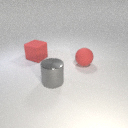
large red rubber cube to the left of large gray metal cylinder